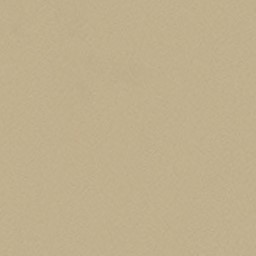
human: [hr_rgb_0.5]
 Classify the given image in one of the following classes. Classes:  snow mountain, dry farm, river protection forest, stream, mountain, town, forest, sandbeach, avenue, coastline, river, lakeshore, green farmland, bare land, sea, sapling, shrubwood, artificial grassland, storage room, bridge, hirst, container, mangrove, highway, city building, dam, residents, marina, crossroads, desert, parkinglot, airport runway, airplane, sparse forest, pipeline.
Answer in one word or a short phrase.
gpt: desert